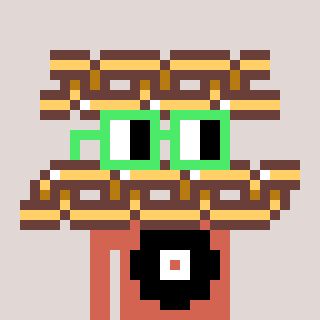
a pixel art character with square light green glasses, a chain-shaped head and a peachy-colored body on a warm background